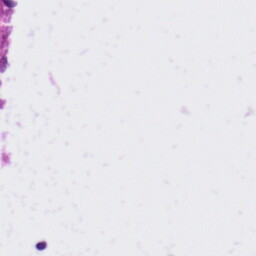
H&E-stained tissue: Liver